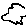
Label: cloud